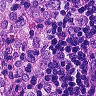
Metastatic tissue present: yes